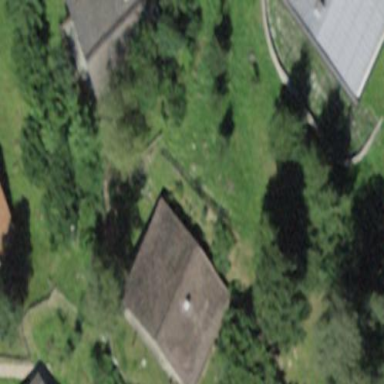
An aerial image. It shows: Simple and straightforward house.